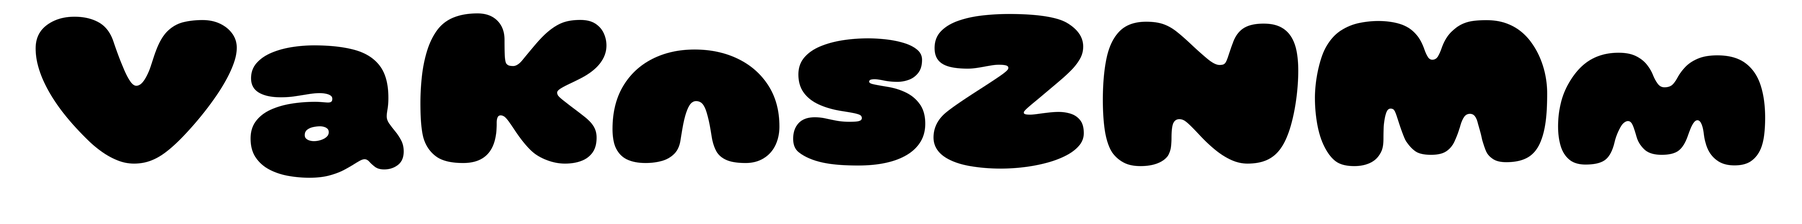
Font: Gluten_Black